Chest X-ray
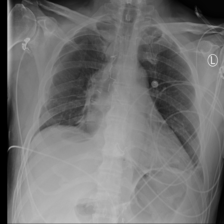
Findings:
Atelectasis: negative
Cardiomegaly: negative
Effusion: negative
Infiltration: negative
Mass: negative
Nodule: negative
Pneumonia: negative
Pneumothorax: positive
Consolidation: negative
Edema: negative
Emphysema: negative
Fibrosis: negative
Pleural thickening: negative
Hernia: negative